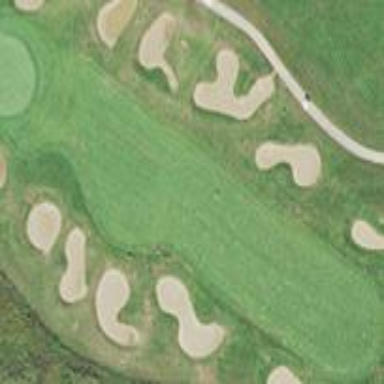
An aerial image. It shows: Golf fairway surrounded by grass.